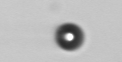
Label: bead